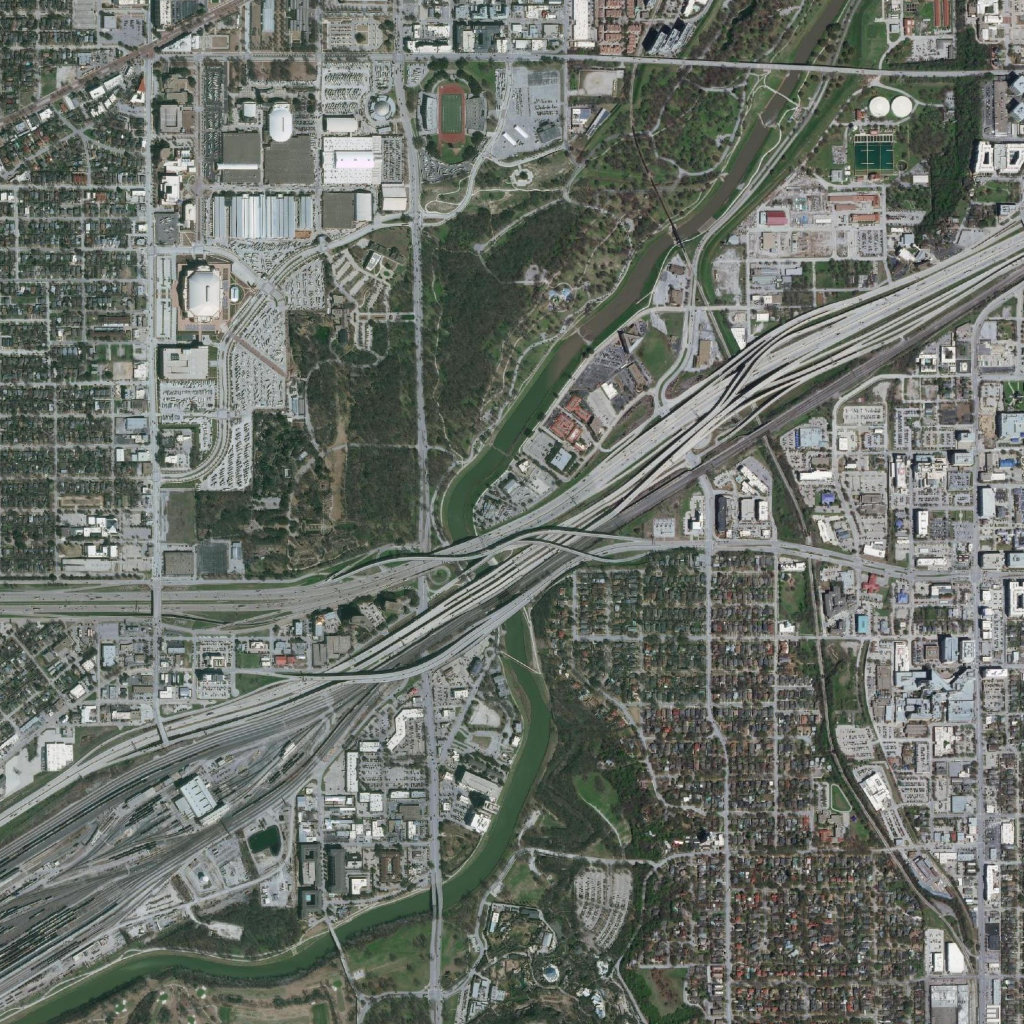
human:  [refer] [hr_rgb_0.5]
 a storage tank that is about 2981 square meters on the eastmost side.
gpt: <box>[[86, 9, 89, 11, 0]]</box>